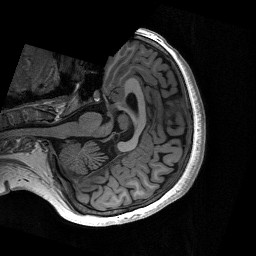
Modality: T1w
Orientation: axial
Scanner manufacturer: siemens
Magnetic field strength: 3 T
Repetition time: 2.53 s
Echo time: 0.00267 s